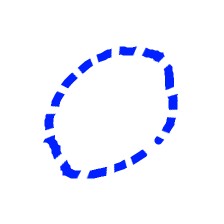
Shape: circle